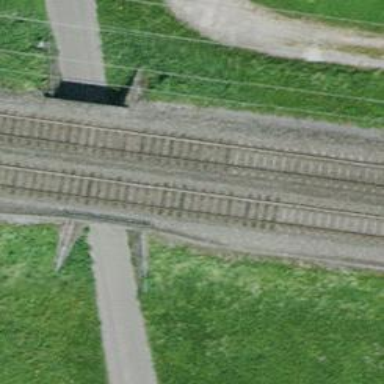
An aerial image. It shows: Bridge with electrified rail tracks and contact line.